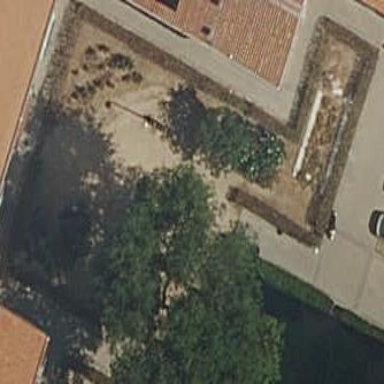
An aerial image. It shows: Garden that is leisure land.